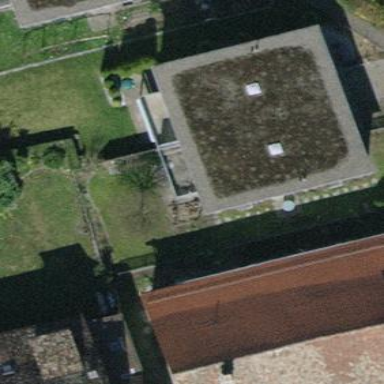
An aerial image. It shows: Building with flat roof.